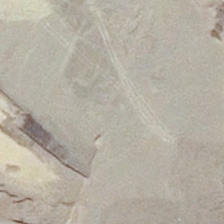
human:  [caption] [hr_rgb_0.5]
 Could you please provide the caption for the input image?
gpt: it is a piece of yellow bareland .

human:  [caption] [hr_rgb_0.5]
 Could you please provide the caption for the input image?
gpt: it is a piece of yellow bareland .

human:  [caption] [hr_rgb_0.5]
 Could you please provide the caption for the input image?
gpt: the bareland is on the side of the land .

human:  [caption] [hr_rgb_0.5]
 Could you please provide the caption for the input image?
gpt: many dark green trees beside the large bareland .

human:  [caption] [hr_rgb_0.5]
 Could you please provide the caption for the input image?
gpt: the bareland is on the side of the land .